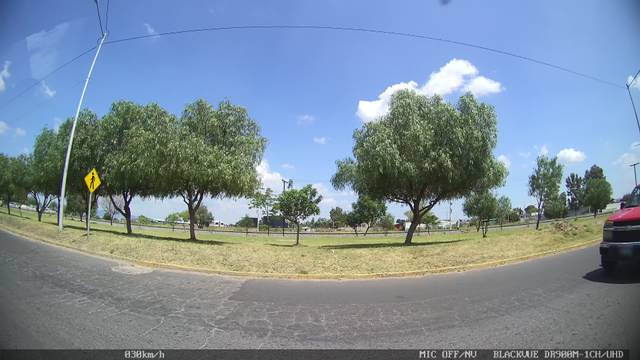
Region: Mexico
Coordinates: 20.527, -100.8